七年级 · 度量几何学
根据下图填空:

(1) 有个小于平角的角.

(2)分别填出下列角的另一种表示方法: $\angle \alpha$ 即 \$ \qquad \$ , $\angle A B C$ 即 \$ \qquad \$ , $\angle A C E$ 即 $\angle 1$

即 \$ \qquad \$ ， $\angle A C D$ 即 \$ \qquad \$ , $\angle 3$ 即 \$ \qquad \$
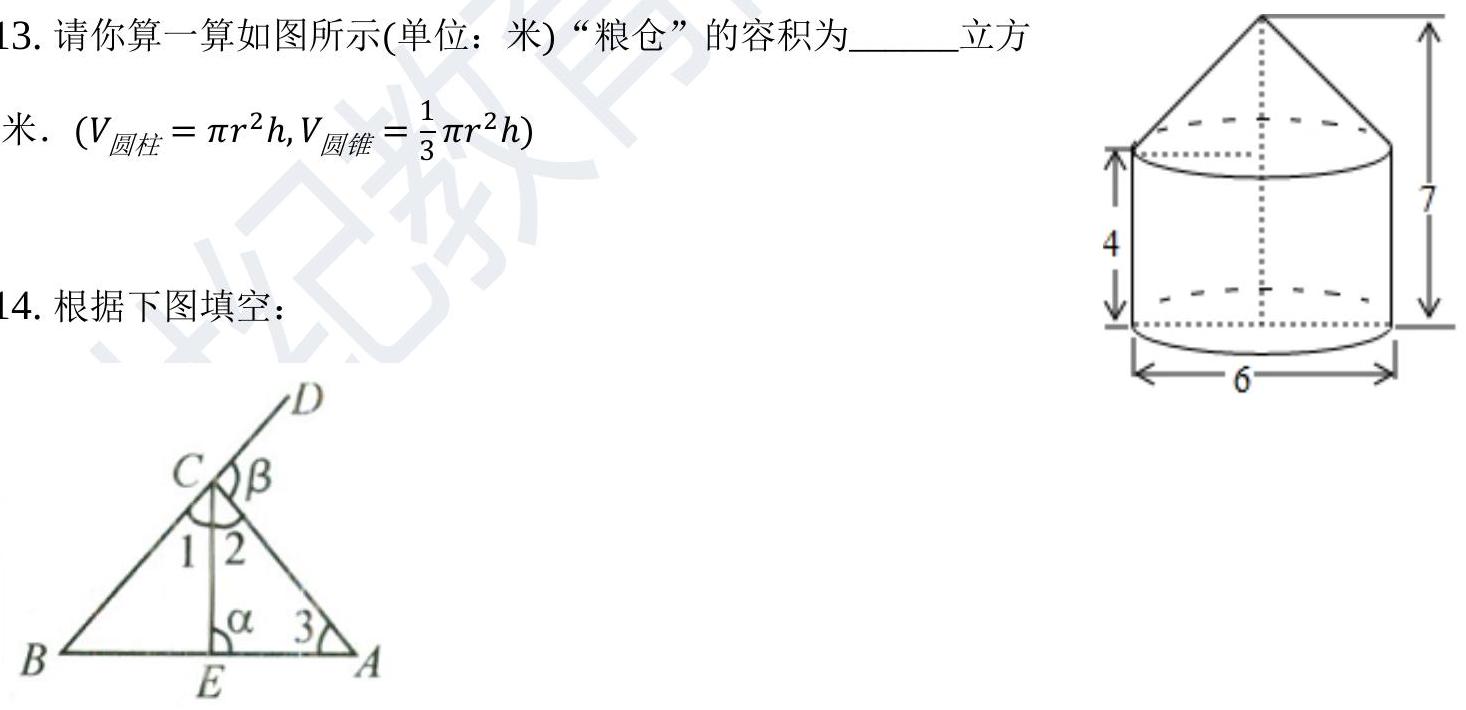
答案: 题 1 】

【小题2】

$\angle A E C ; \angle B ; \angle 2 ; \angle B C E ; \angle \beta ; \angle A($ 或 $\angle B A C$ 或 $\angle E A C)$